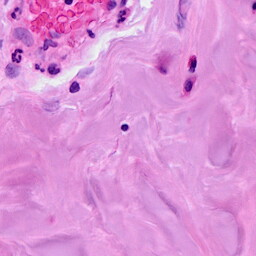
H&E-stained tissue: Breast